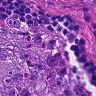
Metastatic tissue present: yes